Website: bh-photo
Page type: address-validator
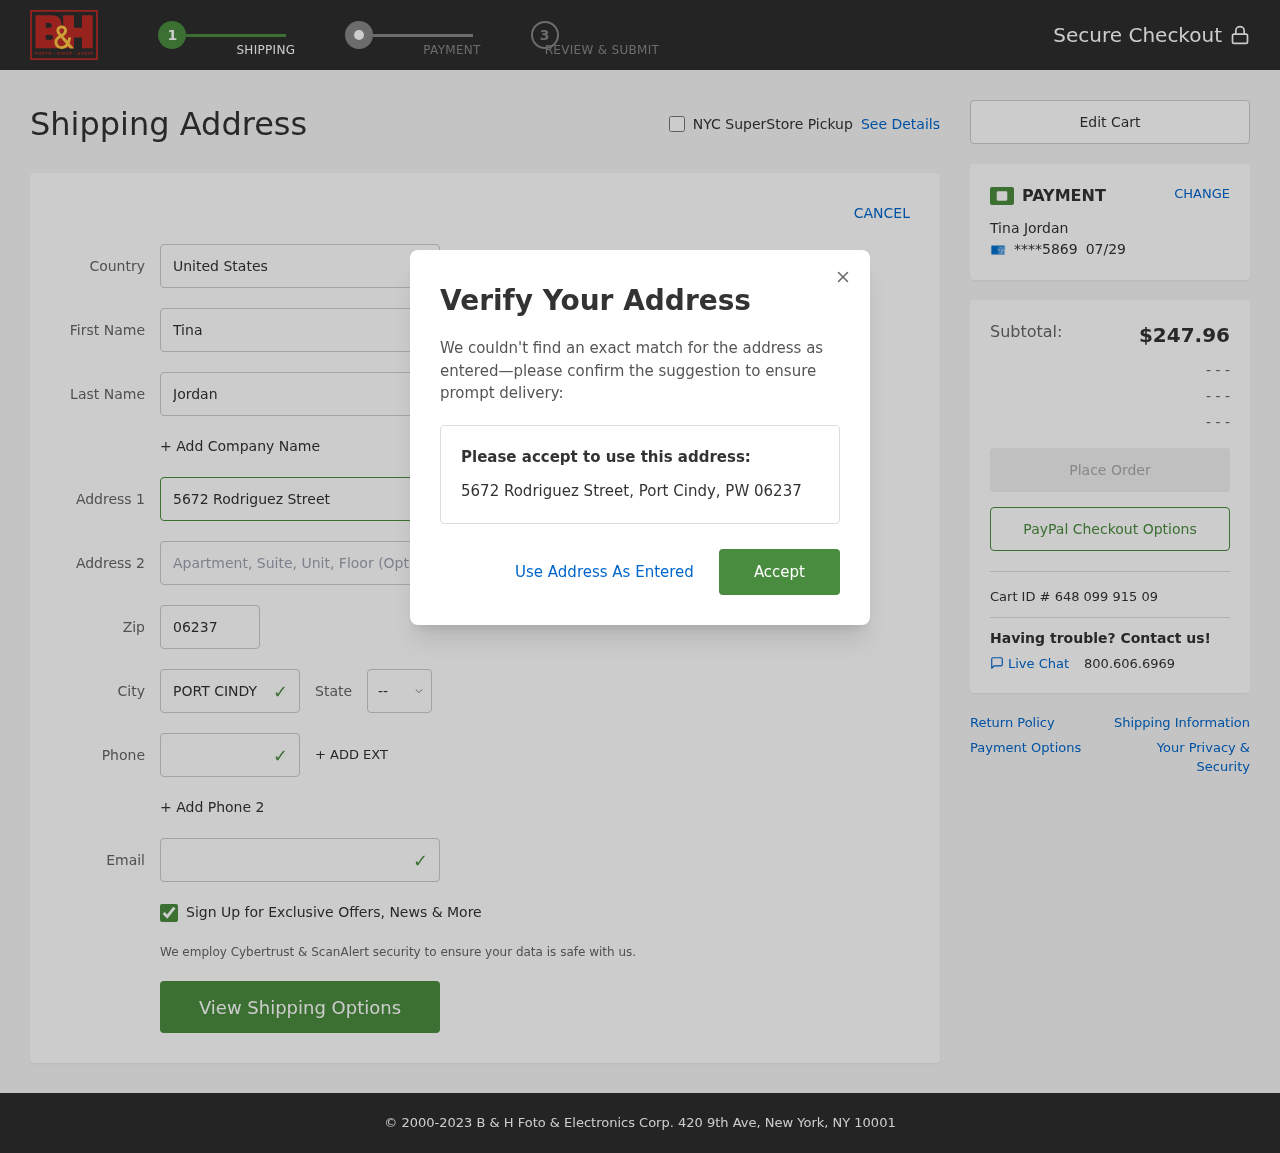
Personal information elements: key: PII_CARD_EXPIRY
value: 07/29
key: PII_CARD_LAST4
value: ****5869
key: PII_CITY
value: Port Cindy
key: PII_COUNTRY
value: United States
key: PII_EMAIL
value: tjordan@yahoo.com
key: PII_FIRSTNAME
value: Tina
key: PII_FULLNAME
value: Tina Jordan
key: PII_LASTNAME
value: Jordan
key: PII_PHONE
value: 9966814254
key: PII_POSTCODE
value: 06237
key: PII_STATE_ABBR
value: PW
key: PII_STREET
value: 5672 Rodriguez Street
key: PII_CITY_STATE_ZIP
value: Port Cindy, PW 06237
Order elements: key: ORDER_SUBTOTAL
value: $247.96
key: ORDER_ID
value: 648 099 915 09